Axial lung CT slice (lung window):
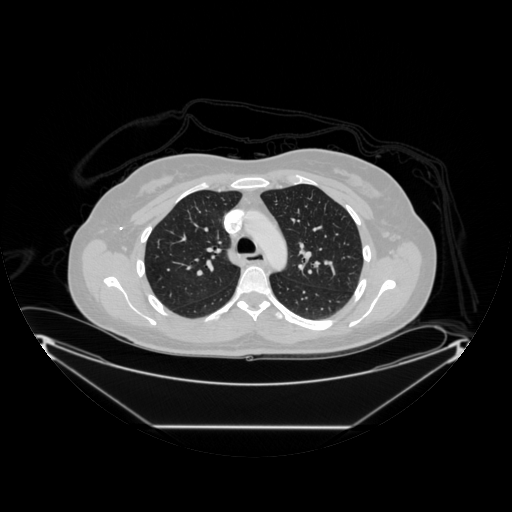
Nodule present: no